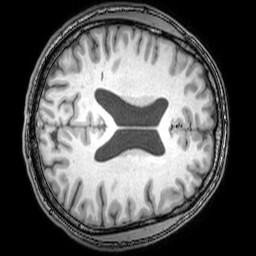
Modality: T1w
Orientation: axial
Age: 26
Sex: male
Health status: healthy
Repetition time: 0.081 s
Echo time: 0.037 s